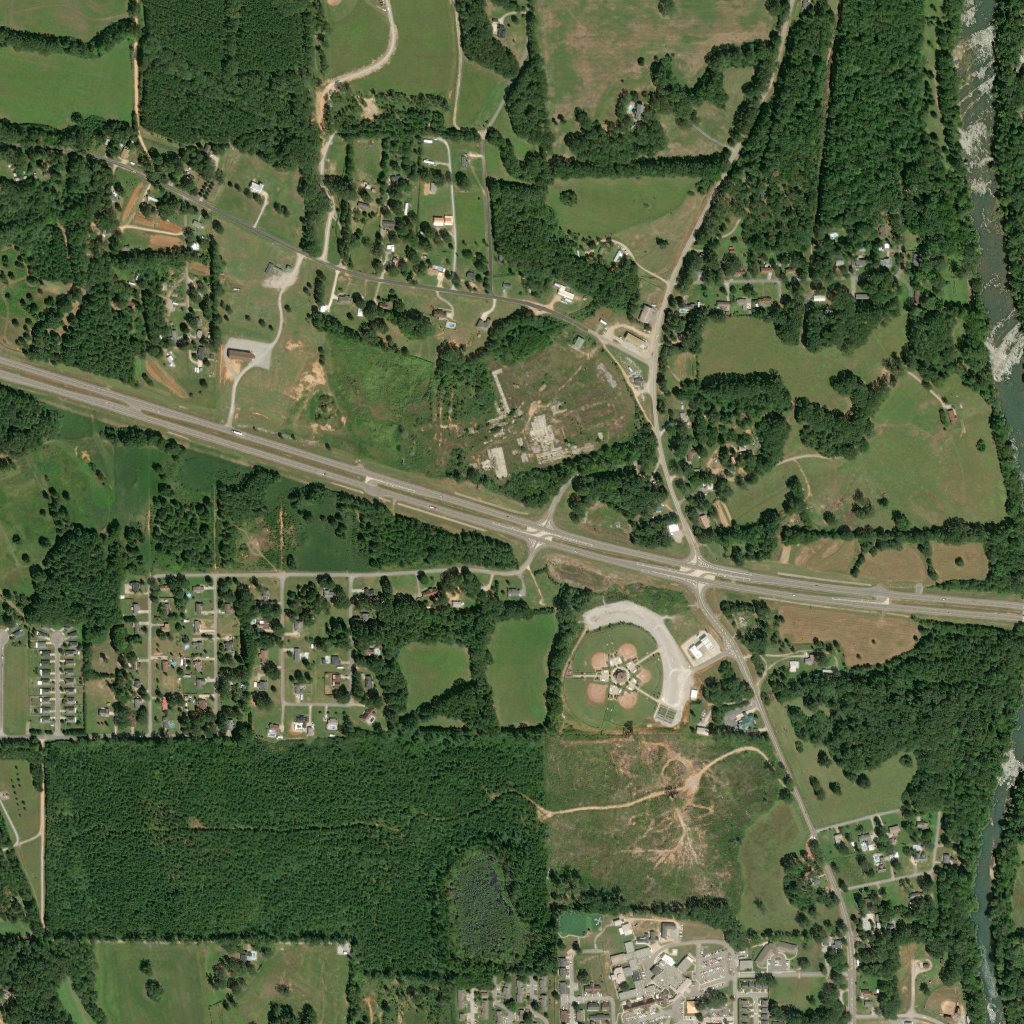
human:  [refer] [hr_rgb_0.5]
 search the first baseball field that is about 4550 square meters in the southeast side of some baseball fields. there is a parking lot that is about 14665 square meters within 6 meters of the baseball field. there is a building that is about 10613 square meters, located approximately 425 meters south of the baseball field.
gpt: <box>[[58, 66, 64, 72, 0]]</box>

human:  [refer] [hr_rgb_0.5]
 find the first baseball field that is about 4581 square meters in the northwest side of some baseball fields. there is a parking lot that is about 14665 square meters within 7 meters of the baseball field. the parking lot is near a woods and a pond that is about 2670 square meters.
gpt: <box>[[55, 61, 59, 65, 0]]</box>